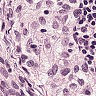
Metastatic tissue present: no